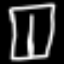
Label: pants